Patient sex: F
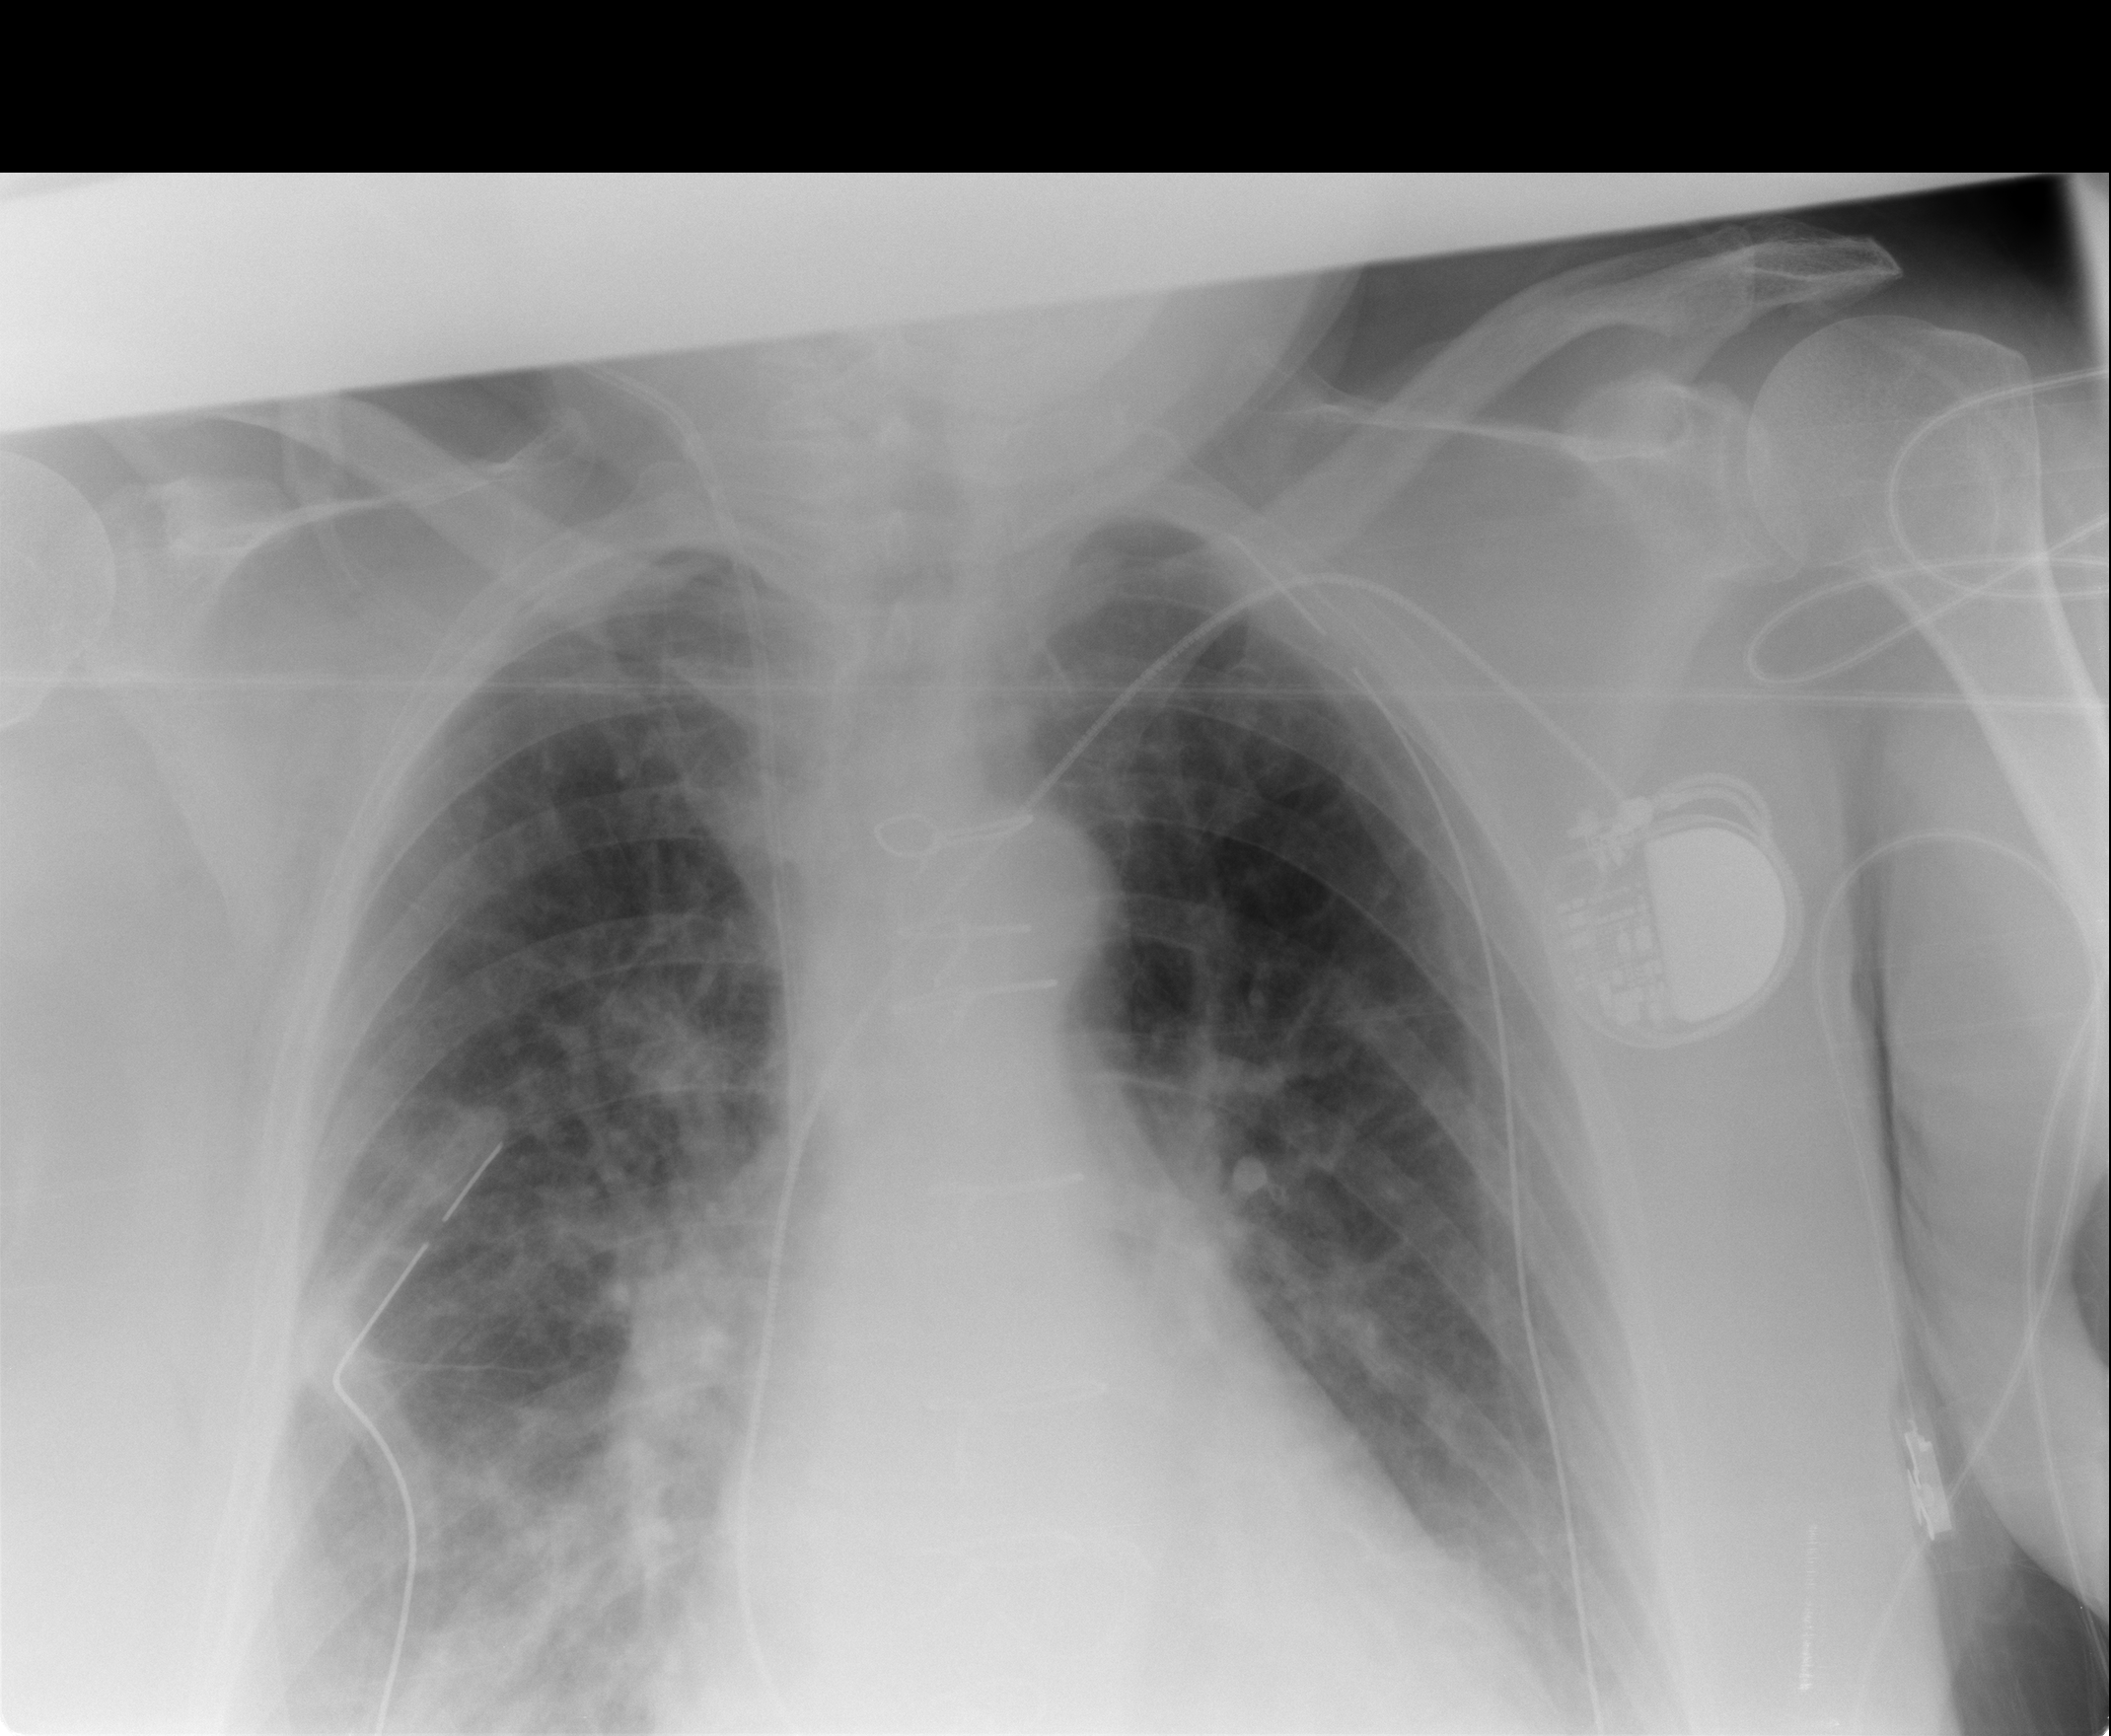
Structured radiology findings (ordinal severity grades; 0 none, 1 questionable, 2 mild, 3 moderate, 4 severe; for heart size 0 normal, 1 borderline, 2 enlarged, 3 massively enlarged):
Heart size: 2
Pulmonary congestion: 0
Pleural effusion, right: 0
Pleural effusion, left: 0
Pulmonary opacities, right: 2
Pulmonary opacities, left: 0
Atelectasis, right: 0
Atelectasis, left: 0